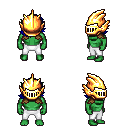
a pixel art fantasy rpg character, male body template, orc, green skin, leather shoulder armor, white pants, blue swoop hairstyle, gold helm, four views (front, back, left, right), 2x2 character sprite sheet, small pixel art, hard edges, no anti-aliasing